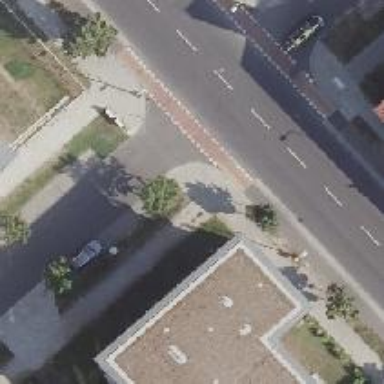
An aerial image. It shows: Unmarked crossing on footway.